Question: I am using a JS library for facetracking/emotion detection called CLMtracker.
<URL>
Note: Seems to work best in chrome for those trying to use it.
Is the example I am using, I am wondering how I can access the values for each emotion. For instance, I want check every 10 seconds what the values are and print to console. From this I would also like to compare the values to find the highest and find the emotion that is attached to that. I think I am right in saying that the max() function will give me the highest out of an array?
What I have tried:
I have tried to get emotionData[0].emotion and emotionData[0].value which should print Angry and the value, but it only prints 0. I have also tried the same method with data which does not seem to return anything.
emotionData gets me:
however it does not seem to show any update/change as I make my expression change

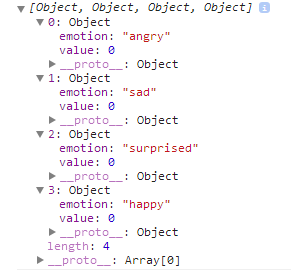
Answer: 'ec.meanPredict(ctrack.getCurrentParameters())' returns an object containing all the current scores for all emotions.
To get the current score of "Angry", for example, you would do :
'ec.meanPredict(ctrack.getCurrentParameters())[0].value'
So, in order to get the current most probable emotion, you could do this :
'''
function getCurrentEmotion()
{
if(!ec.meanPredict(ctrack.getCurrentParameters())){setTimeout(getCurrentEmotion,1000);return;}
var currentData = ec.meanPredict(ctrack.getCurrentParameters());
var currentScores = [];
//Gather all scores in an array
for(var i=0;i<currentData.length;i++)
{
currentScores.push(currentData[i].value);
}
//Get the biggest score
var max = Math.max.apply(null,currentScores);
//Calculate its index
var indexOfScore = currentScores.indexOf(max);
//Get the associated emotion
var emotion = currentData[indexOfScore].emotion;
console.log(emotion);
//Set up a loop (did not add 'var', to allow stopping it from outside)
currentEmotionLoop = setTimeout(getCurrentEmotion,3000);
}
'''
To stop the loop at any time, do this :
'''
clearTimeout(currentEmotionLoop);
'''
By the way, the 'ec' variable is declared privately, so in order for this to work, either remove 'var' where it is declared :
'''
var ec = new emotionClassifier();
'''
or write this code in the same file, under the same scope.